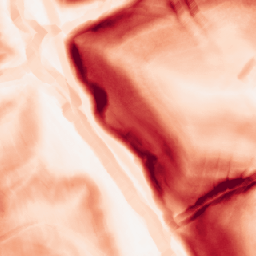
Category: morphological
Decomposition family: morphological_gradient
Decomposition parameters: size: 7
shape: diamond
Upsampling method: nearest
Upsampling parameters: scale: 8
Upsampling scale: 8